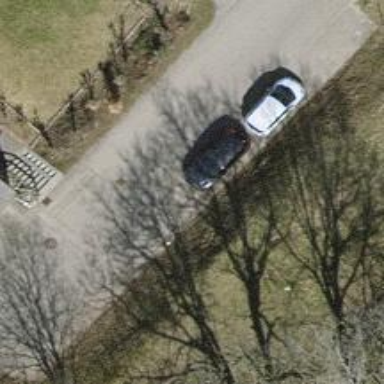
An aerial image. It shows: Street-side parking with parallel orientation.